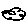
Label: cloud